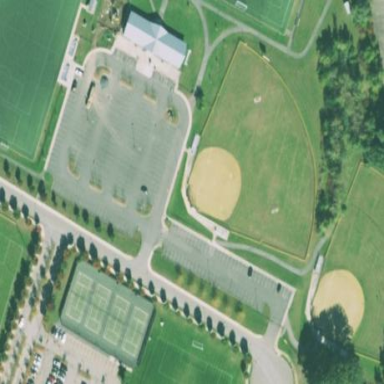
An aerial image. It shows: Softball pitch for leisure sports.